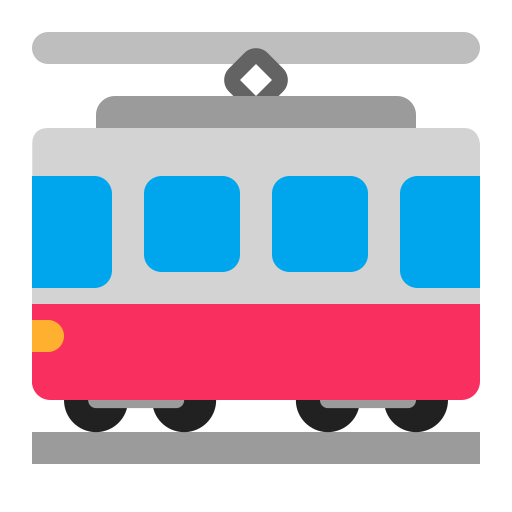
tram car flat